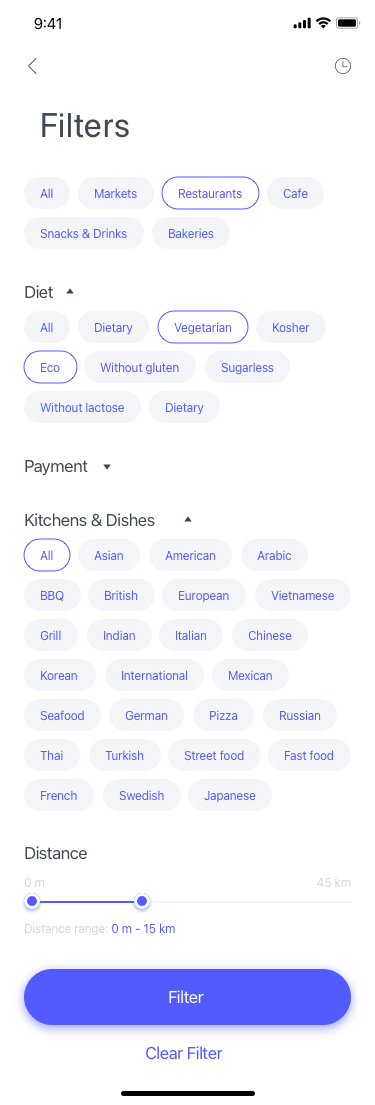
Text in this UI design:
Clear Filter
Filter
Distance range: 0 m - 15 km
0 m
45 km
Distance
All
Asian
American
Arabic
BBQ
British
European
Vietnamese
Grill
Indian
Italian
Chinese
Korean
International
Mexican
Seafood
German
Pizza
Russian
Thai
Turkish
Street food
Fast food
French
Swedish
Japanese
Kitchens & Dishes
Payment
All
Dietary
Vegetarian
Kosher
Eco
Without gluten
Sugarless
Without lactose
Dietary
Diet
All
Markets
Restaurants
Cafe
Snacks & Drinks
Bakeries
Filters